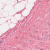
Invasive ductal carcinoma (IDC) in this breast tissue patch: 0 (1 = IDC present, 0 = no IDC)